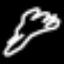
Label: fork